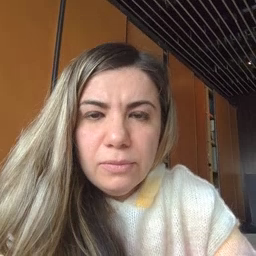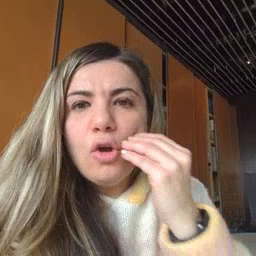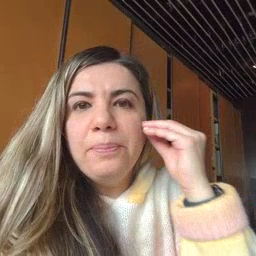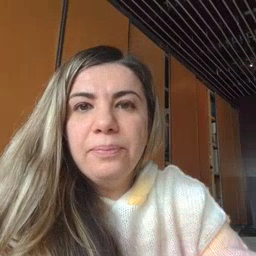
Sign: home